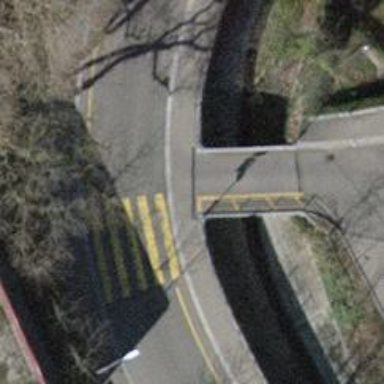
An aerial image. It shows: Residential road with asphalt surface that has bridge. The bridge has beam structure and sidewalk on the left side.